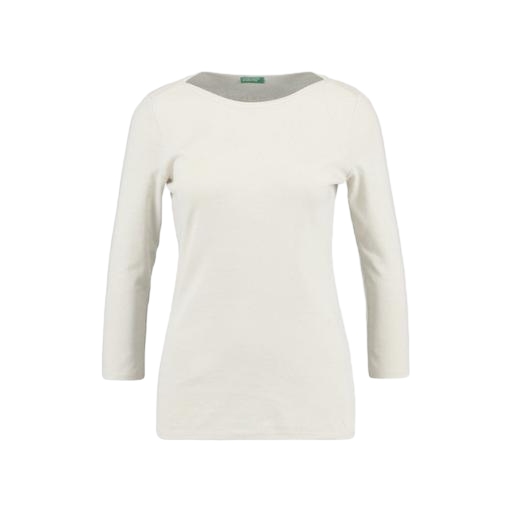
bateau shirt, natural boat-neck top only macy, boat neck shirt, white background